Aerial crown-view tile of a tropical tree (Barro Colorado Island, Panama), acquired 20250512:
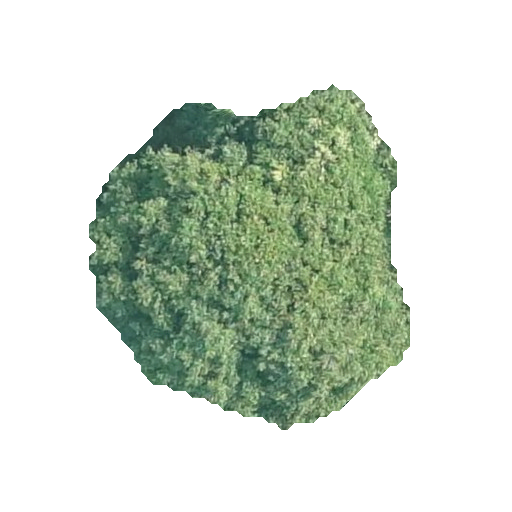
Species: Prioria copaifera
GBIF accepted scientific name: Prioria copaifera
Crown area: 119.377 m²